Question: I want to put a pop-up on top of some markers in a MapView on Android, something like the iPhone's callouts. I see everywhere that everybody recommends 3rd party API's in order to do this?
Is there no native way to do this? I need to put some basic info, like a text and a button and my priority is to be as native as I can on each android phone, because they all differ more or less.
Here is an example from the native map app:

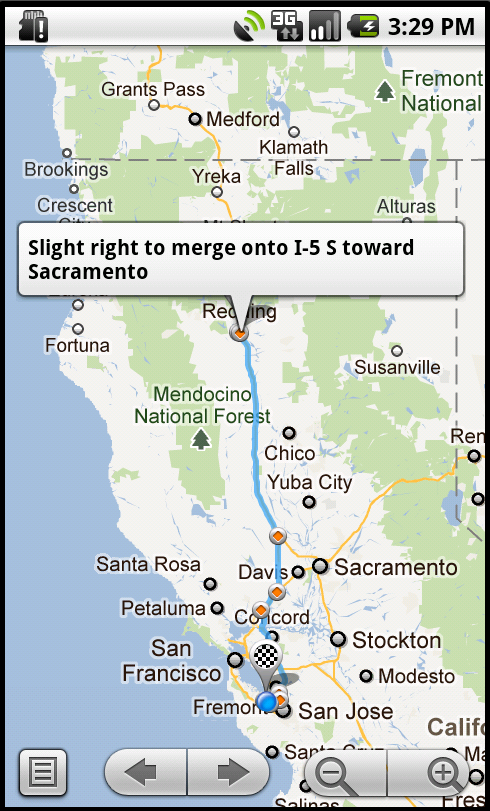
Answer: Yes its pretty much easier in android.
Here is the code;
Declare this variables in your MapActivity class(or better would be reading about this variables on the internet)
'''
private List<Overlay> mapOverlays;
private CustomItemizedOverlay customItemizedOverlay;
'''
in your onCreate()
'''
mapOverlays = mapView.getOverlays();
customItemizedOverlay = new CustomItemizedOverlay(
GoogleMapsActivity.this);
if (arrayList != null) {
//here Marker is my custom class which contains GeoPoints
for (Marker marker : arrayList) {
GeoPoint point = new GeoPoint(
(int) (marker.getLat() * 1E6),
(int) (marker.getLng() * 1E6));
OverlayItem overlayitem = new OverlayItem(point,
marker.getTitle(), marker.getDescription());
customItemizedOverlay.addOverlay(overlayitem);
}
//finally add all GeoPoints to the mapOverlays
mapOverlays.add(customItemizedOverlay);
if (arrayList.size() > 0) {
GeoPoint geoPoint = new GeoPoint((int) (arrayList.get(1)
.getLat() * 1E6),
(int) (arrayList.get(1).getLng() * 1E6));
int currentapiVersion = android.os.Build.VERSION.SDK_INT;
if (currentapiVersion >= android.os.Build.VERSION_CODES.FROYO) {
mapController.animateTo(geoPoint, new Message());
}
}
public MapView getMapView() {
return this.mapView;
}
'''
Here is code for my CustomItemizedOverlay class (It may freak you out)
'''
public class CustomItemizedOverlay extends ItemizedOverlay<OverlayItem>
implements OnKeyListener {
private final Bitmap bitMap;
private ViewFlipper viewFlipper;
private final ArrayList<OverlayItem> overLayItems = new ArrayList<OverlayItem>();
private final GoogleMapsActivity googleMapsActivity;
public int selectedIndex = -1;
private View view = null;
private RelativeLayout relativeLayout = null;
private static WebView webView;
public CustomItemizedOverlay(GoogleMapsActivity googleMapsActivity) {
super(boundCenterBottom(googleMapsActivity.getResources().getDrawable(
R.drawable.pingreen)));
this.googleMapsActivity = googleMapsActivity;
bitMap = BitmapFactory.decodeResource(
googleMapsActivity.getResources(), R.drawable.pingreen);
populate();
}
@Override
public boolean draw(Canvas canvas, MapView mapView, boolean shadow,
long when) {
if (overLayItems == null || overLayItems.isEmpty()) {
return false;
}
return super.draw(canvas, mapView, false, when);
}
public void addOverlay(OverlayItem overlay) {
overLayItems.add(overlay);
populate();
}
@Override
protected OverlayItem createItem(int index) {
return overLayItems.get(index);
}
@Override
public int size() {
return overLayItems.size();
}
public void refresh() {
populate();
}
public void clear() {
overLayItems.clear();
resetLastFocuesIndex();
}
@Override
protected boolean onTap(final int index) {
googleMapsActivity.getMapView().setOnTouchListener(
new OnTouchListener() {
@Override
public boolean onTouch(View arg0, MotionEvent arg1) {
if (!overLayItems.isEmpty()) {
if (view != null) {
view.setVisibility(View.GONE);
}
}
googleMapsActivity.getMapView().invalidate();
return false;
}
});
if (view != null) {
view.setVisibility(View.GONE);
googleMapsActivity.getMapView().removeView(view);
googleMapsActivity.getMapView().invalidate();
view = null;
}
view = googleMapsActivity.getLayoutInflater().inflate(
R.layout.popupwindow, null);
LinearLayout layout = (LinearLayout) view.findViewById(R.id.layout);
layout.setLayoutParams(new LayoutParams(LayoutParams.WRAP_CONTENT,
LayoutParams.WRAP_CONTENT));
view.setLayoutParams(new LayoutParams(LayoutParams.WRAP_CONTENT,
LayoutParams.WRAP_CONTENT));
view.setBackgroundResource(R.drawable.popupwindow);
ImageView image = (ImageView) view.findViewById(R.id.imageview);
TextView text = (TextView) view.findViewById(R.id.text);
text.setText(overLayItems.get(index).getTitle());
if (overLayItems.get(index).getTitle() != null
&& overLayItems.get(index).getTitle().equals("Me") == false) {
image.setImageResource(R.drawable.wwwpd);
}
Projection projection = googleMapsActivity.getMapView().getProjection();
Point point = new Point();
projection.toPixels(overLayItems.get(index).getPoint(), point);
int x = (int) (view.getWidth() / 2f);
int y = -bitMap.getHeight() - 3;
MapView.LayoutParams lp = new MapView.LayoutParams(
ViewGroup.LayoutParams.WRAP_CONTENT,
ViewGroup.LayoutParams.WRAP_CONTENT, overLayItems.get(index)
.getPoint(), x, y, MapView.LayoutParams.BOTTOM_CENTER);
googleMapsActivity.getMapView().removeView(view);
googleMapsActivity.getMapView().invalidate();
googleMapsActivity.getMapView().addView(view, lp);
googleMapsActivity.getMapView().invalidate();
view.setOnClickListener(new View.OnClickListener() {
@Override
public void onClick(View arg0) {
if (Common.haveNetworkConnection(googleMapsActivity)) {
googleMapsActivity.getMapView().removeView(view);
googleMapsActivity.getMapView().invalidate();
view = null;
String desription = googleMapsActivity.getMarkersList()
.get(index).getDescription();
String str1 = desription.substring(
desription.indexOf(""") + 1, desription.length());
String str2 = str1.substring(0, str1.indexOf("""));
viewFlipper = (ViewFlipper) googleMapsActivity
.findViewById(R.id.flipper);
viewFlipper.setDisplayedChild(2);
relativeLayout = (RelativeLayout) googleMapsActivity
.findViewById(R.id.relativeLayout);
Button button = new Button(googleMapsActivity);
button.setText("Back");
button.setId(1);
RelativeLayout.LayoutParams params1 = new RelativeLayout.LayoutParams(
LayoutParams.WRAP_CONTENT,
LayoutParams.WRAP_CONTENT);
params1.addRule(RelativeLayout.ALIGN_PARENT_TOP);
params1.addRule(RelativeLayout.ALIGN_PARENT_RIGHT);
button.setLayoutParams(params1);
button.setVisibility(View.GONE);
button.setOnClickListener(new OnClickListener() {
@Override
public void onClick(View view) {
viewFlipper.setDisplayedChild(0);
}
});
relativeLayout.addView(button);
webView = new WebView((Context) (googleMapsActivity
.getParent() == null ? this : googleMapsActivity
.getParent()));
webView.setId(2);
webView.getSettings().setDefaultZoom(ZoomDensity.MEDIUM);
webView.getSettings().setJavaScriptEnabled(true);
webView.getSettings().setSupportZoom(true);
webView.getSettings().setBuiltInZoomControls(true);
// webView.getSettings()
// .setUserAgentString(
// "Mozilla/5.0 (Linux; U; Android 2.3.3; en-au; GT-I9100 Build/GINGERBREAD) AppleWebKit/533.1 (KHTML, like Gecko) Version/4.0 Mobile Safari/533.12011-10-16 20:22:55");
RelativeLayout.LayoutParams params2 = new RelativeLayout.LayoutParams(
LayoutParams.FILL_PARENT, LayoutParams.FILL_PARENT);
webView.setLayoutParams(params2);
params2.addRule(RelativeLayout.BELOW, 1);
relativeLayout.addView(webView);
webView.setWebViewClient(new WebViewClient() {
@Override
public boolean shouldOverrideUrlLoading(WebView view,
String url) {
view.loadUrl(url);
return super.shouldOverrideUrlLoading(view, url);
}
@Override
public void onPageStarted(WebView view, String url,
Bitmap favicon) {
super.onPageStarted(view, url, favicon);
viewFlipper.setDisplayedChild(2);
}
@Override
public void onPageFinished(WebView view, String url) {
viewFlipper.setDisplayedChild(1);
webView.requestFocus(View.FOCUS_DOWN);
webView.setOnTouchListener(new View.OnTouchListener() {
@Override
public boolean onTouch(View v, MotionEvent event) {
switch (event.getAction()) {
case MotionEvent.ACTION_DOWN:
case MotionEvent.ACTION_UP:
if (!v.hasFocus()) {
v.requestFocus();
}
break;
}
return false;
}
});
}
@Override
public void onReceivedError(WebView view,
int errorCode, String description,
String failingUrl) {
super.onReceivedError(view, errorCode, description,
failingUrl);
viewFlipper.setDisplayedChild(0);
}
});
webView.setOnKeyListener(new OnKeyListener() {
@Override
public boolean onKey(View view, int keyCode,
KeyEvent keyEvent) {
if ((keyCode == KeyEvent.KEYCODE_BACK)
&& webView.canGoBack()) {
webView.goBack();
return true;
}
googleMapsActivity.finish();
return true;
}
});
webView.loadUrl(str2);
}
}
});
selectedIndex = index;
return true;
}
public void resetLastFocuesIndex() {
setLastFocusedIndex(-1);
selectedIndex = -1;
}
@Override
public boolean onKey(View view, int keyCode, KeyEvent keyEvent) {
if (keyCode == KeyEvent.KEYCODE_BACK) {
viewFlipper.showPrevious();
return true;
}
return true;
}
}
'''